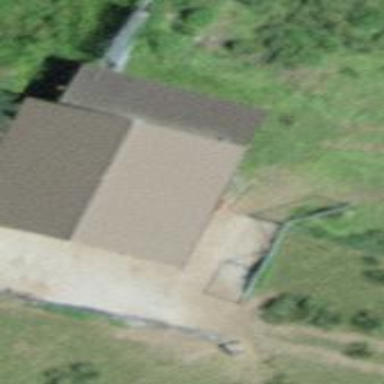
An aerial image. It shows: Rural barn.